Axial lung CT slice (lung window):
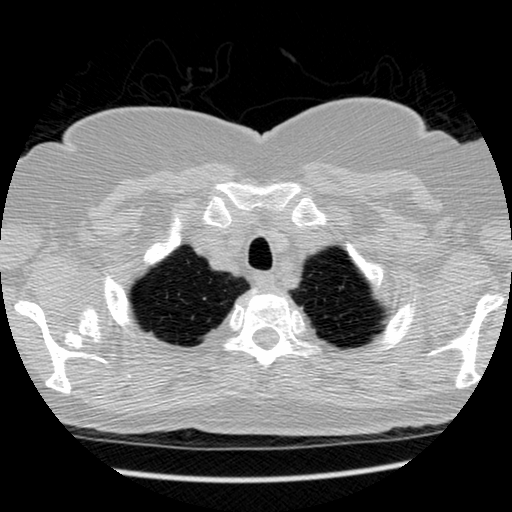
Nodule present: no